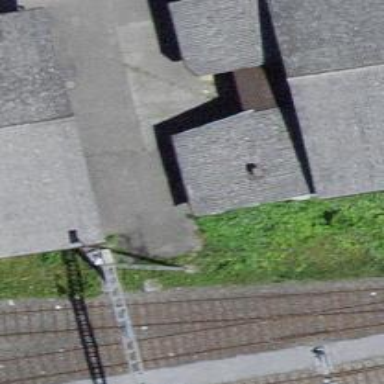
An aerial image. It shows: Building with skillion roof oriented across.